Field crop: maize
Growth stage: 1
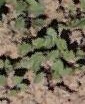
Species: convolvulus